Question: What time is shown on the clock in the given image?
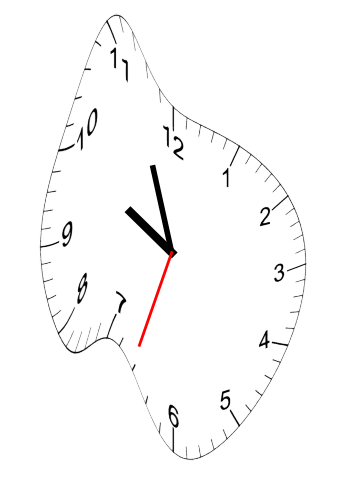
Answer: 09:56:33